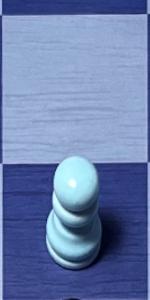
Label: Pawn_White